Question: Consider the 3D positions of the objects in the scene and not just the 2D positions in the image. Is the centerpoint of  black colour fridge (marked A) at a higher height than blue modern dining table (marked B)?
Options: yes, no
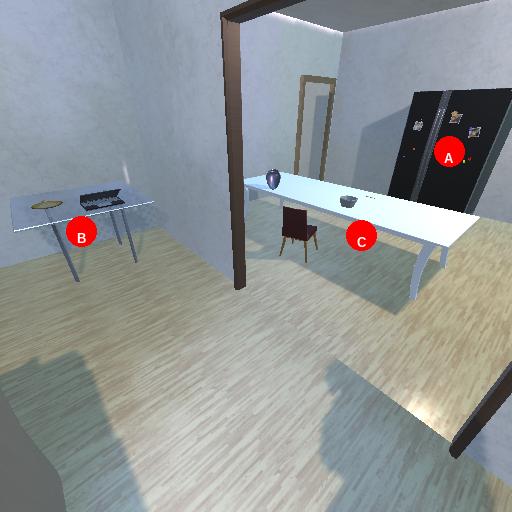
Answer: yes